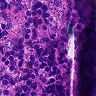
Metastatic tissue present: no